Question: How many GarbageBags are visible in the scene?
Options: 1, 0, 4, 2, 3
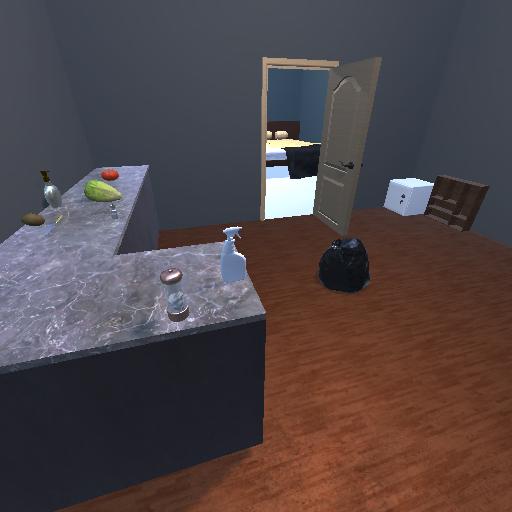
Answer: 1